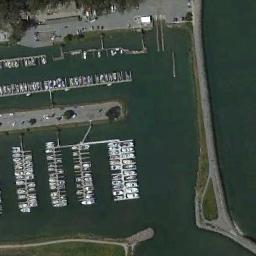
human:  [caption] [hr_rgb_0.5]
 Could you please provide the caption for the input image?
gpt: There was a lot of traffic along the harbor shore .

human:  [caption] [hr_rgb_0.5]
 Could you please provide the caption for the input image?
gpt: Many ships are in the harbor .

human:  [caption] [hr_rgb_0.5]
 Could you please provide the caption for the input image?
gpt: The harbor has lots of neatly docked boats and the color of the waters is green .

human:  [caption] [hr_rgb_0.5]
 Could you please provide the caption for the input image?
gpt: There are many yachts moored neatly on the sea side of the harbor, And there are still many spaces left .

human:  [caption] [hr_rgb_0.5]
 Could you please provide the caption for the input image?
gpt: There are many ships at the harbor .